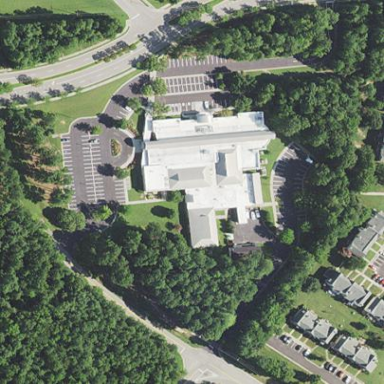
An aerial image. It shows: Building that serves as library.